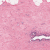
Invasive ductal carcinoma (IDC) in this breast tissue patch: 0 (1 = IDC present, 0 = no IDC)